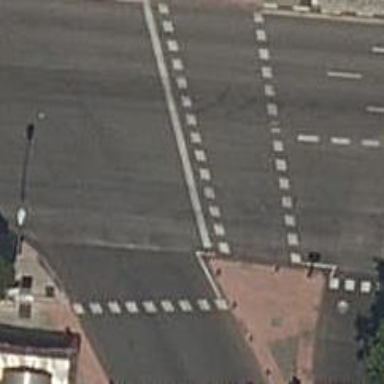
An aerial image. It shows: Road with traffic signals at the crossing.